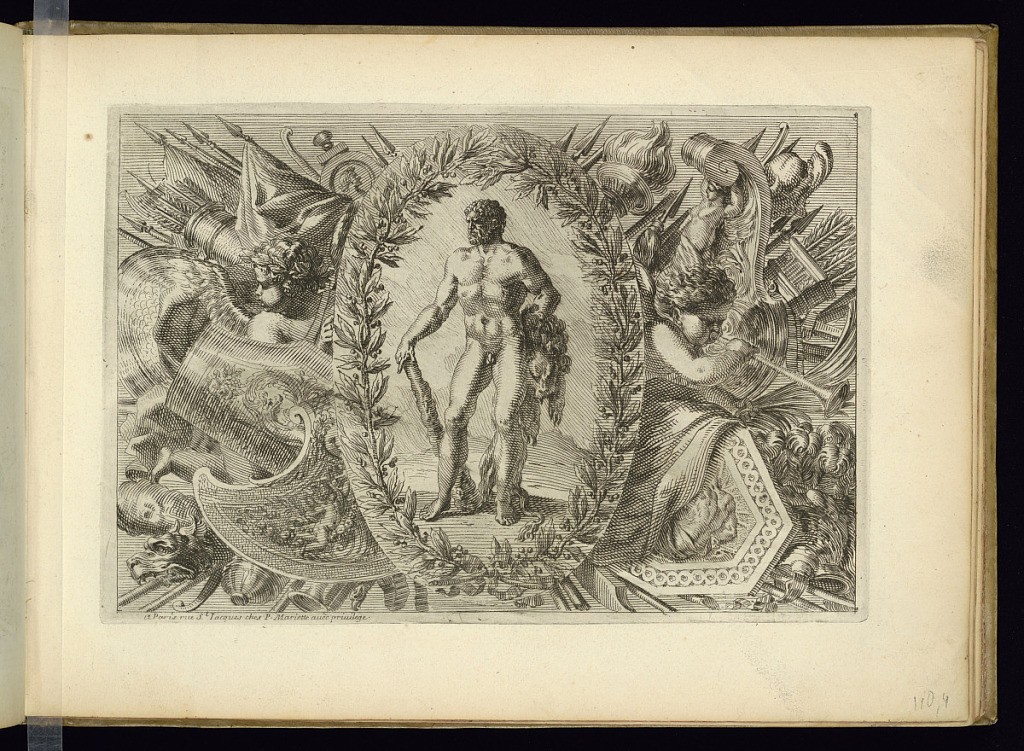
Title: Trophy of Arms with Hercules
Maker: Jean Le Pautre, French, 1618–1682
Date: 1657–82
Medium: Etching on laid paper
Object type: Print
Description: A trophy of arms with the standing nude figure of Hercules, leaning against a club and holding the skin of a lion, framed by putti, shields, torches, quivers of arrows, spears, helmets, and banners. The publisher's address is lettered below.